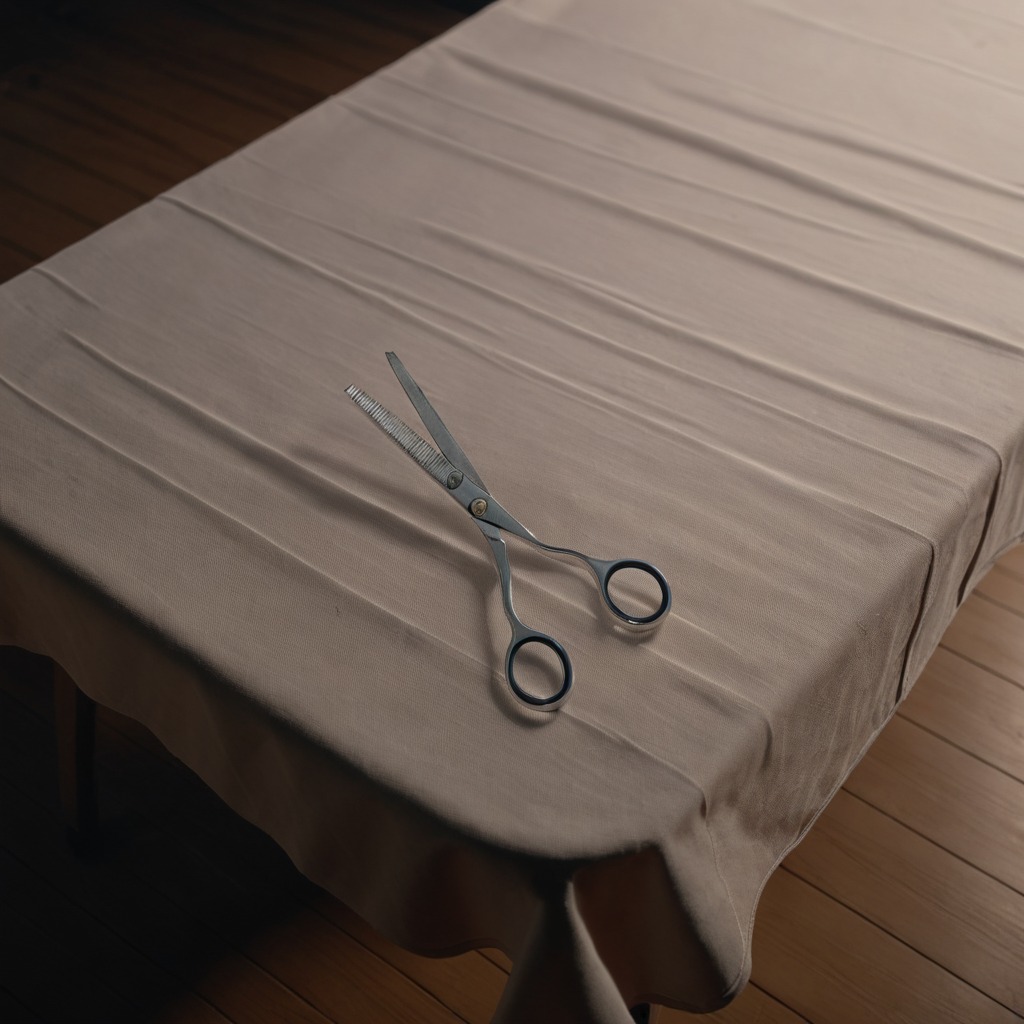
A scissor is lying on the wooden table.